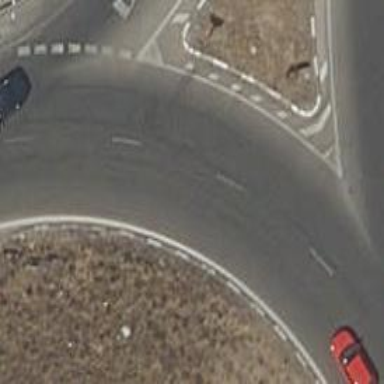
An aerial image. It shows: Roundabout at primary highway.